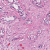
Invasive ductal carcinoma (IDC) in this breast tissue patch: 1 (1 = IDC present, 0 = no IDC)